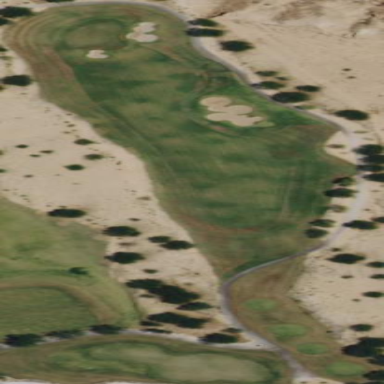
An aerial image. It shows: Rough golf area with grass surface.